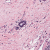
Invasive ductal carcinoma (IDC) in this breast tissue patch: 1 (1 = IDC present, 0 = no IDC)